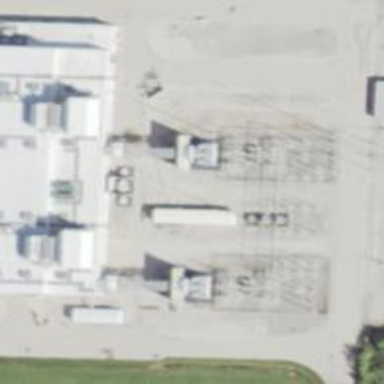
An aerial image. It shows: Gas turbine generator.